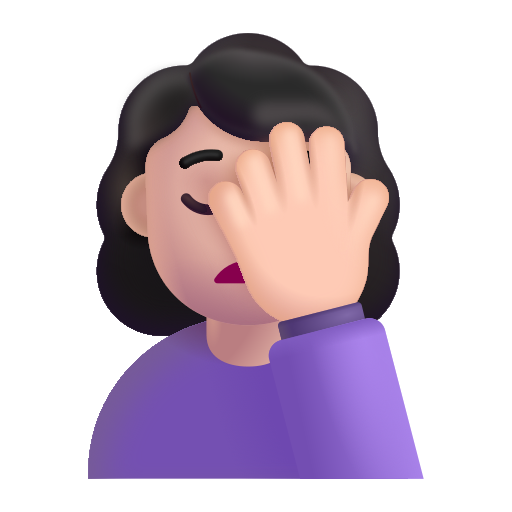
woman facepalming color light